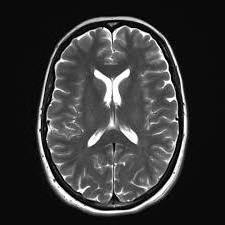
Label: notumor